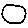
Label: circle